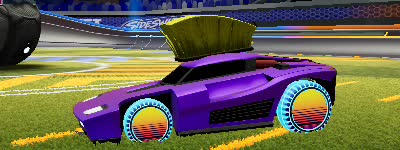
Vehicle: breakout